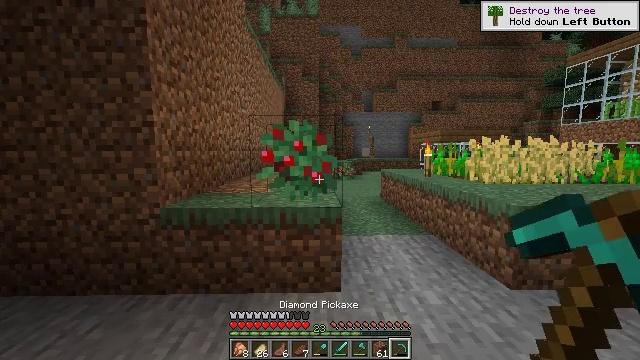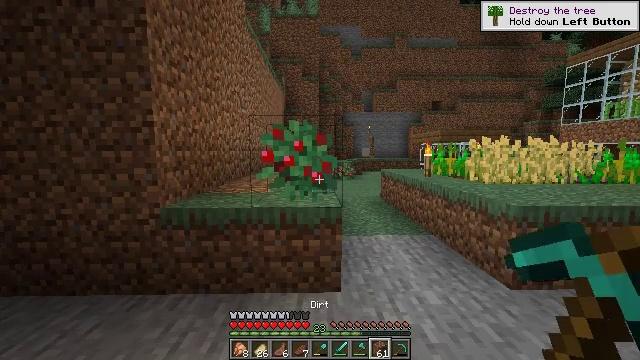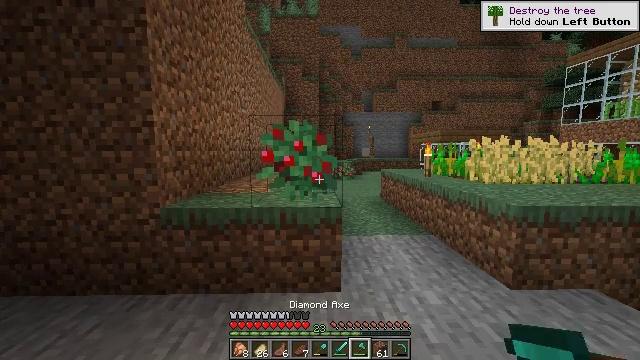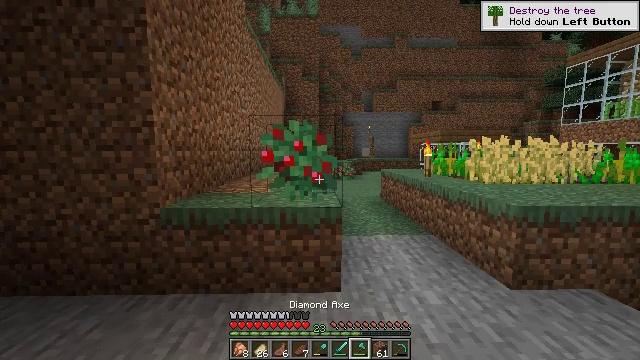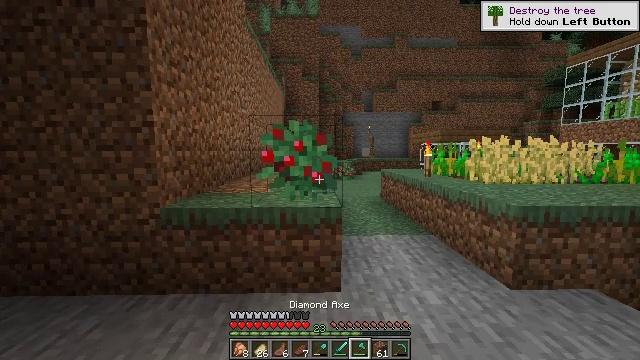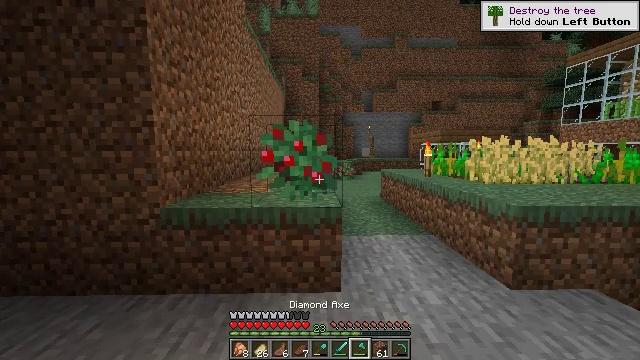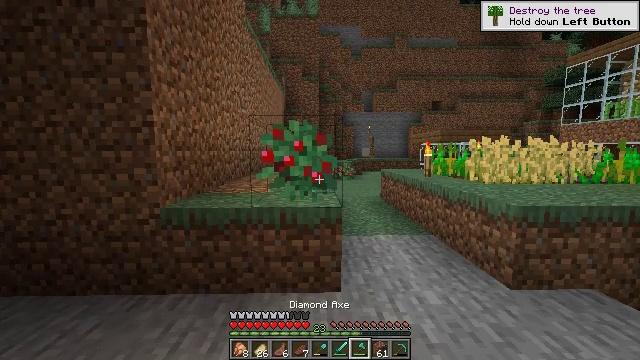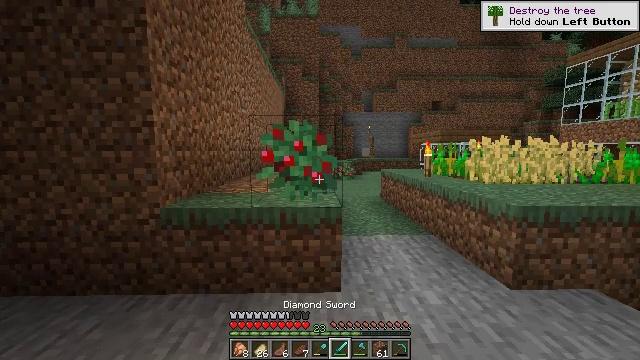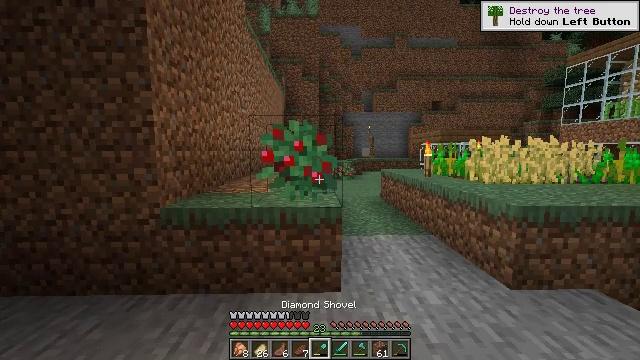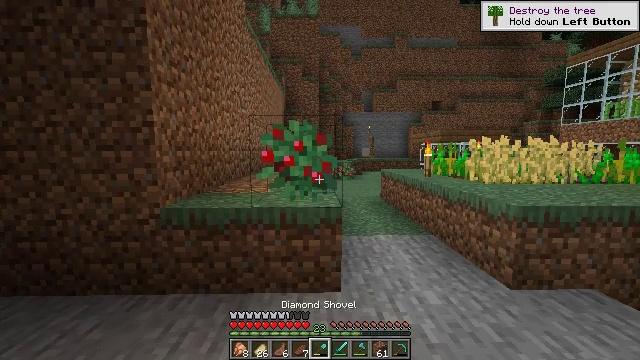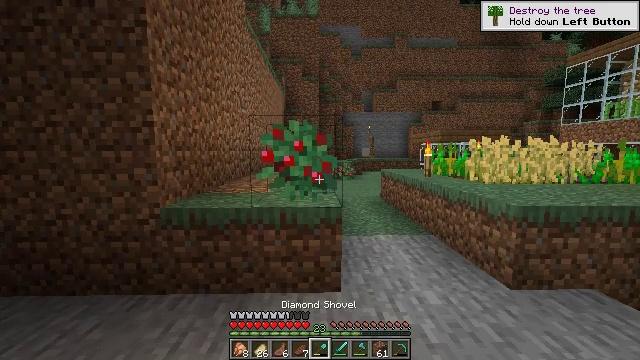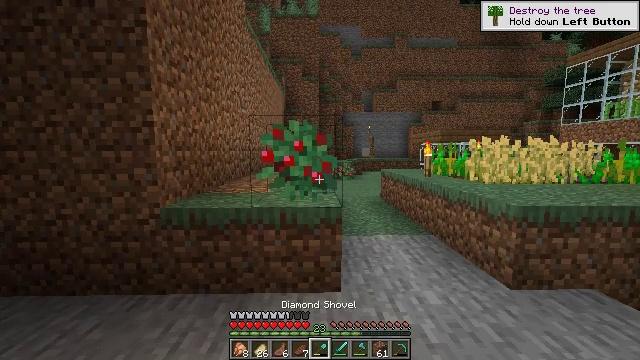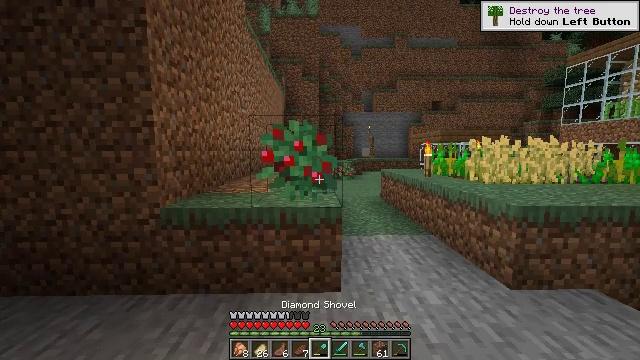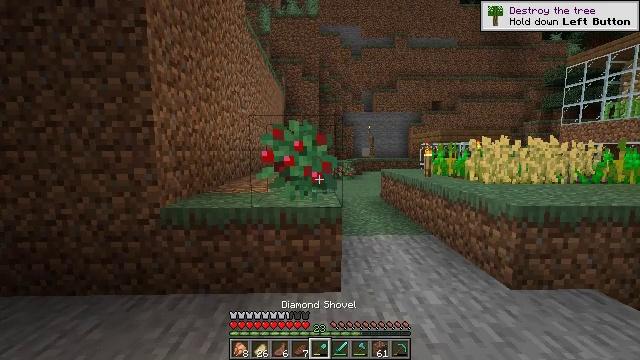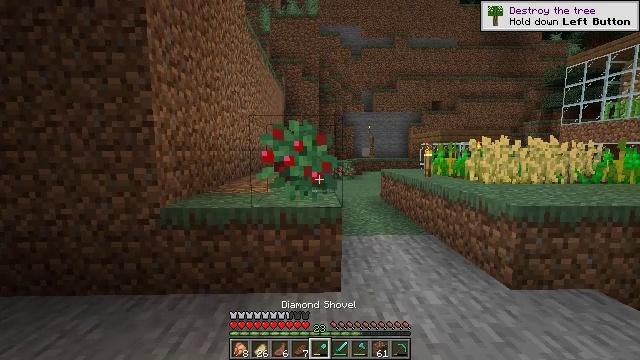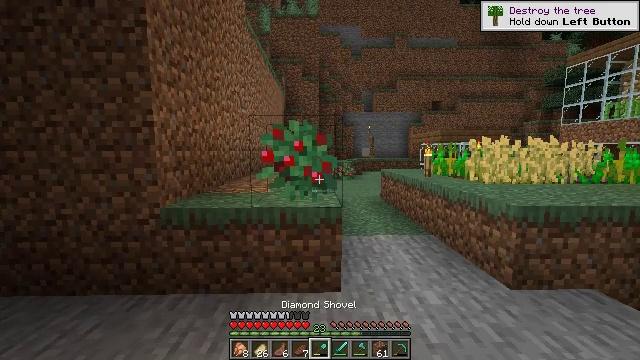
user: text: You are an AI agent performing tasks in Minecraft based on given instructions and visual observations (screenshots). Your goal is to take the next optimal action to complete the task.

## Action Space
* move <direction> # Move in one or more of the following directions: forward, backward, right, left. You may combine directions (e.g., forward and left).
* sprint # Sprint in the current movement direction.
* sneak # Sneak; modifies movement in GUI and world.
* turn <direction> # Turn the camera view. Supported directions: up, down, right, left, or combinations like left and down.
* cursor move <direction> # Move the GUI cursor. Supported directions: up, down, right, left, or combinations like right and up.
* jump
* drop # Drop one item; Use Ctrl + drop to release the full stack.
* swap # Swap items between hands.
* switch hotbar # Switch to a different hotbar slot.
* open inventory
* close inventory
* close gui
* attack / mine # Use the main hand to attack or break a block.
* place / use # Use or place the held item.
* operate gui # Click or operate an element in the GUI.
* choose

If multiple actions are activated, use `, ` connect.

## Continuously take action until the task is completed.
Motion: motion action
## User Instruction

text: Gather sweet berries from the bush.
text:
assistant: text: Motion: no_op
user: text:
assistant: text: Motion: no_op
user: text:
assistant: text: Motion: no_op
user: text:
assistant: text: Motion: no_op
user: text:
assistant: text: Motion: no_op
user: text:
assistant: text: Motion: no_op
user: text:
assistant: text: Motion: no_op
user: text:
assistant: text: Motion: no_op
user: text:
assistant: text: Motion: no_op
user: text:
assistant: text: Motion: no_op
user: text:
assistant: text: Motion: no_op
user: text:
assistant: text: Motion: no_op
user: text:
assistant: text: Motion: no_op
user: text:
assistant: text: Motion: no_op
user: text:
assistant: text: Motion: no_op
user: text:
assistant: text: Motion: no_op
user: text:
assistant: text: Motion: no_op
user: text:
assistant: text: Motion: no_op
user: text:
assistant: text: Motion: attack / mine
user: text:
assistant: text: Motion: move forward, attack / mine
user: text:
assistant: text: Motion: move forward, attack / mine
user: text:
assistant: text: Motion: move forward
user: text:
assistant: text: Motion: move forward, turn left
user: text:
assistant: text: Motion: move forward, turn left
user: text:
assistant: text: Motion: move forward
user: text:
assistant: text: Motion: move forward
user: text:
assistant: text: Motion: move forward, attack / mine
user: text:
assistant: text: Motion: move forward, attack / mine
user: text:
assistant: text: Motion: move forward, turn down, attack / mine
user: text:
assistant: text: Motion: move forward, turn down, jump